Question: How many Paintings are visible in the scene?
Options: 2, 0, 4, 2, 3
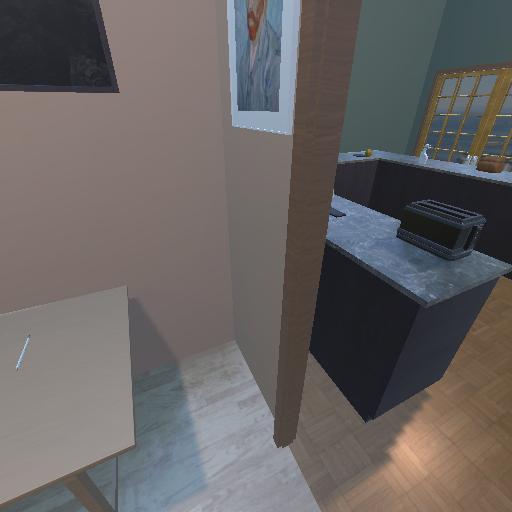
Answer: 2